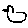
Label: bird